Field crop: maize
Growth stage: 1
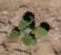
Species: chenopodium